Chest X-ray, PA view. Patient: 67 years old, sex M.
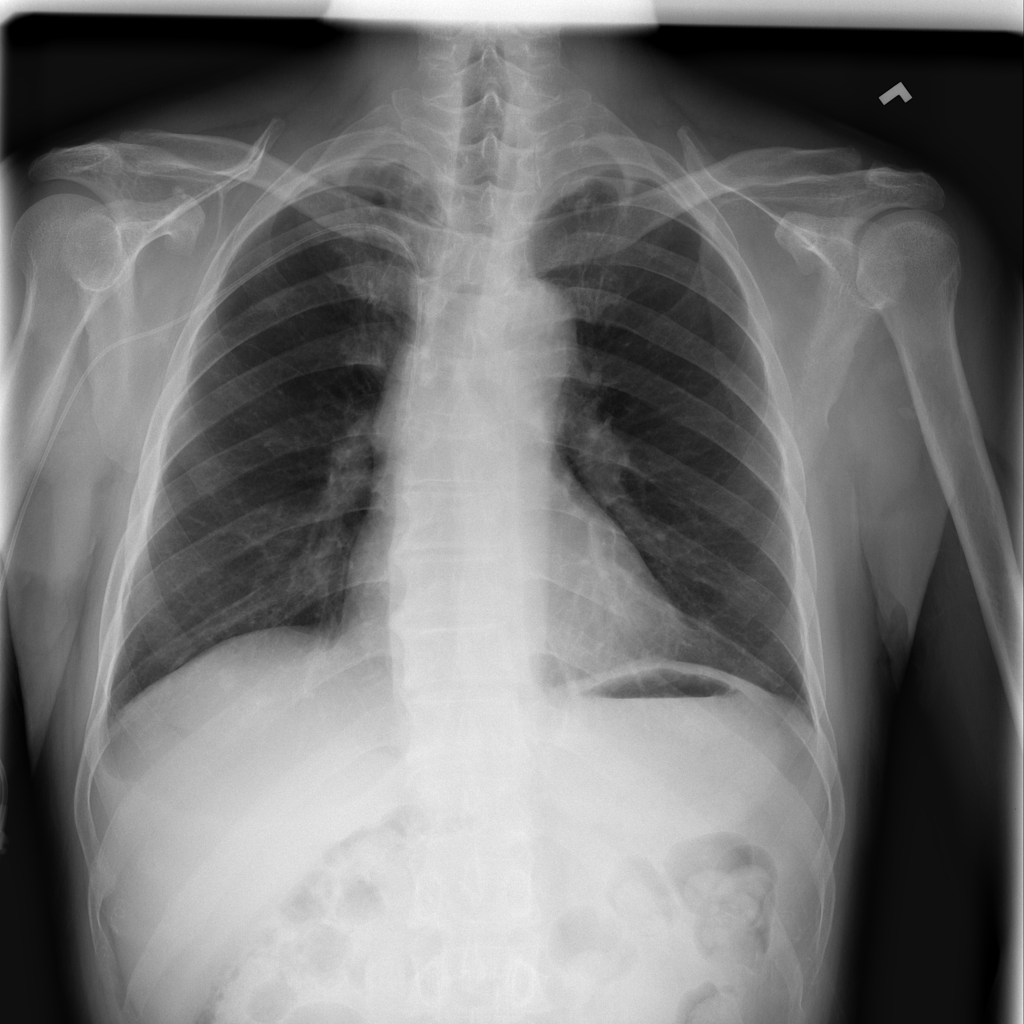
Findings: No Finding